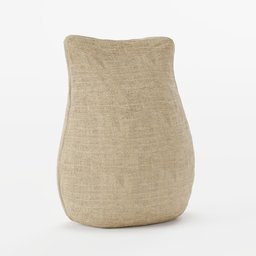
Label: tools